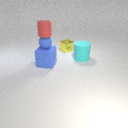
small yellow metal cube to the left of large cyan rubber cylinder